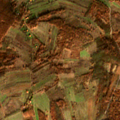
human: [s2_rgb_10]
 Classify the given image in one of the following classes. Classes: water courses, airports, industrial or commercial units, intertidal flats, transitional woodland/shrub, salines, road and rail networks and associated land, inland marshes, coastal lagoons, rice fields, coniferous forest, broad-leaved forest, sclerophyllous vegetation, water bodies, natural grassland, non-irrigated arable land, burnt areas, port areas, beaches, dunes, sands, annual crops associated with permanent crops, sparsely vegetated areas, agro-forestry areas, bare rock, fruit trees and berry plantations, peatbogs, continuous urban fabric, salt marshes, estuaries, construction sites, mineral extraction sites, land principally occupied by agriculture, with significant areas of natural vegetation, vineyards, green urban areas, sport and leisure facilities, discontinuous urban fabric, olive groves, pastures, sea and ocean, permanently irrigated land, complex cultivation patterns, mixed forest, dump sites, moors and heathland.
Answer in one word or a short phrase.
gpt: complex cultivation patterns, land principally occupied by agriculture, with significant areas of natural vegetation, broad-leaved forest, transitional woodland/shrub